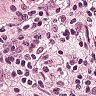
Metastatic tissue present: yes